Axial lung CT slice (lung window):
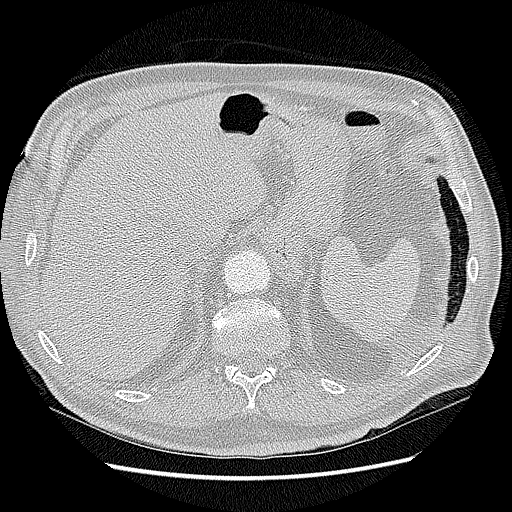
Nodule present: no